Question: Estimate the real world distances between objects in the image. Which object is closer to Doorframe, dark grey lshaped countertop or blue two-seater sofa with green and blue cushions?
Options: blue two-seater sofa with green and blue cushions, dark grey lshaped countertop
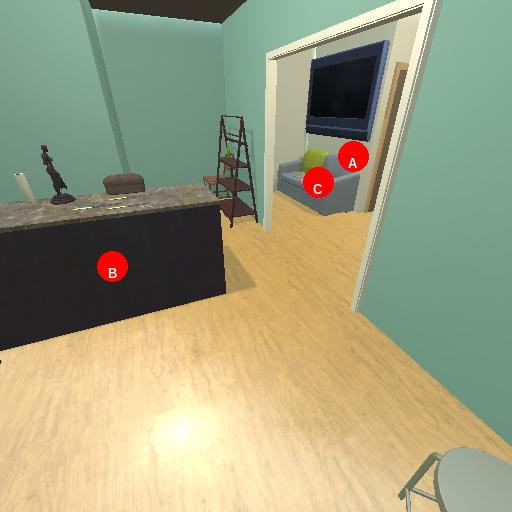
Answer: blue two-seater sofa with green and blue cushions